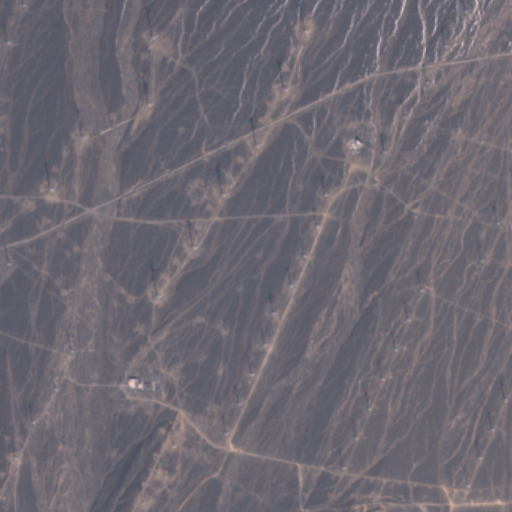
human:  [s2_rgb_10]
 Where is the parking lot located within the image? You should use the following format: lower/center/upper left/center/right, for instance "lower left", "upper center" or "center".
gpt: There is no parking lot in the image.